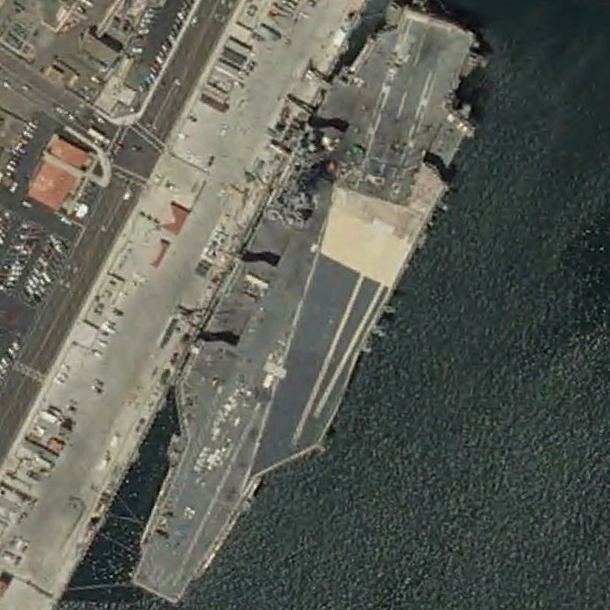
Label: aircraft_carrier